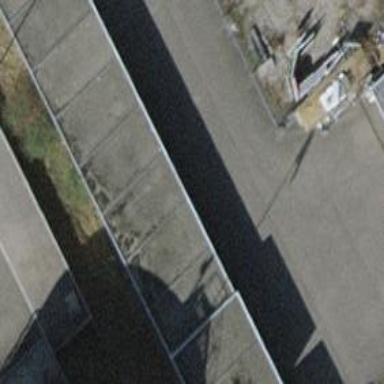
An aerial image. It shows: Group of garages.